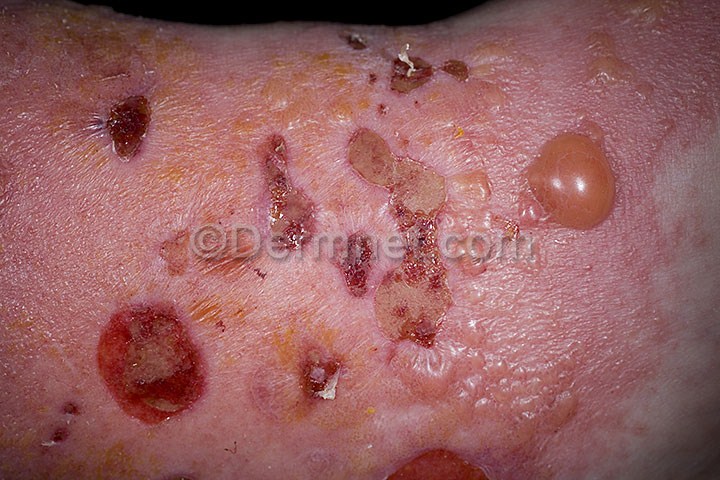
Disease: Poison Ivy Photos and other Contact Dermatitis